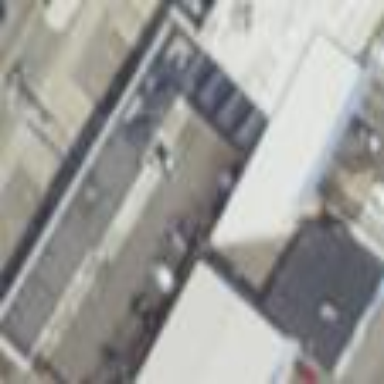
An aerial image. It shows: Building housing car wash facility.